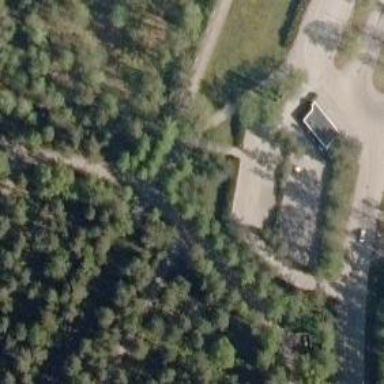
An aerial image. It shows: Historic memorial.